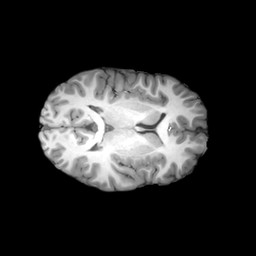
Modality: T1w
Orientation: axial